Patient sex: M
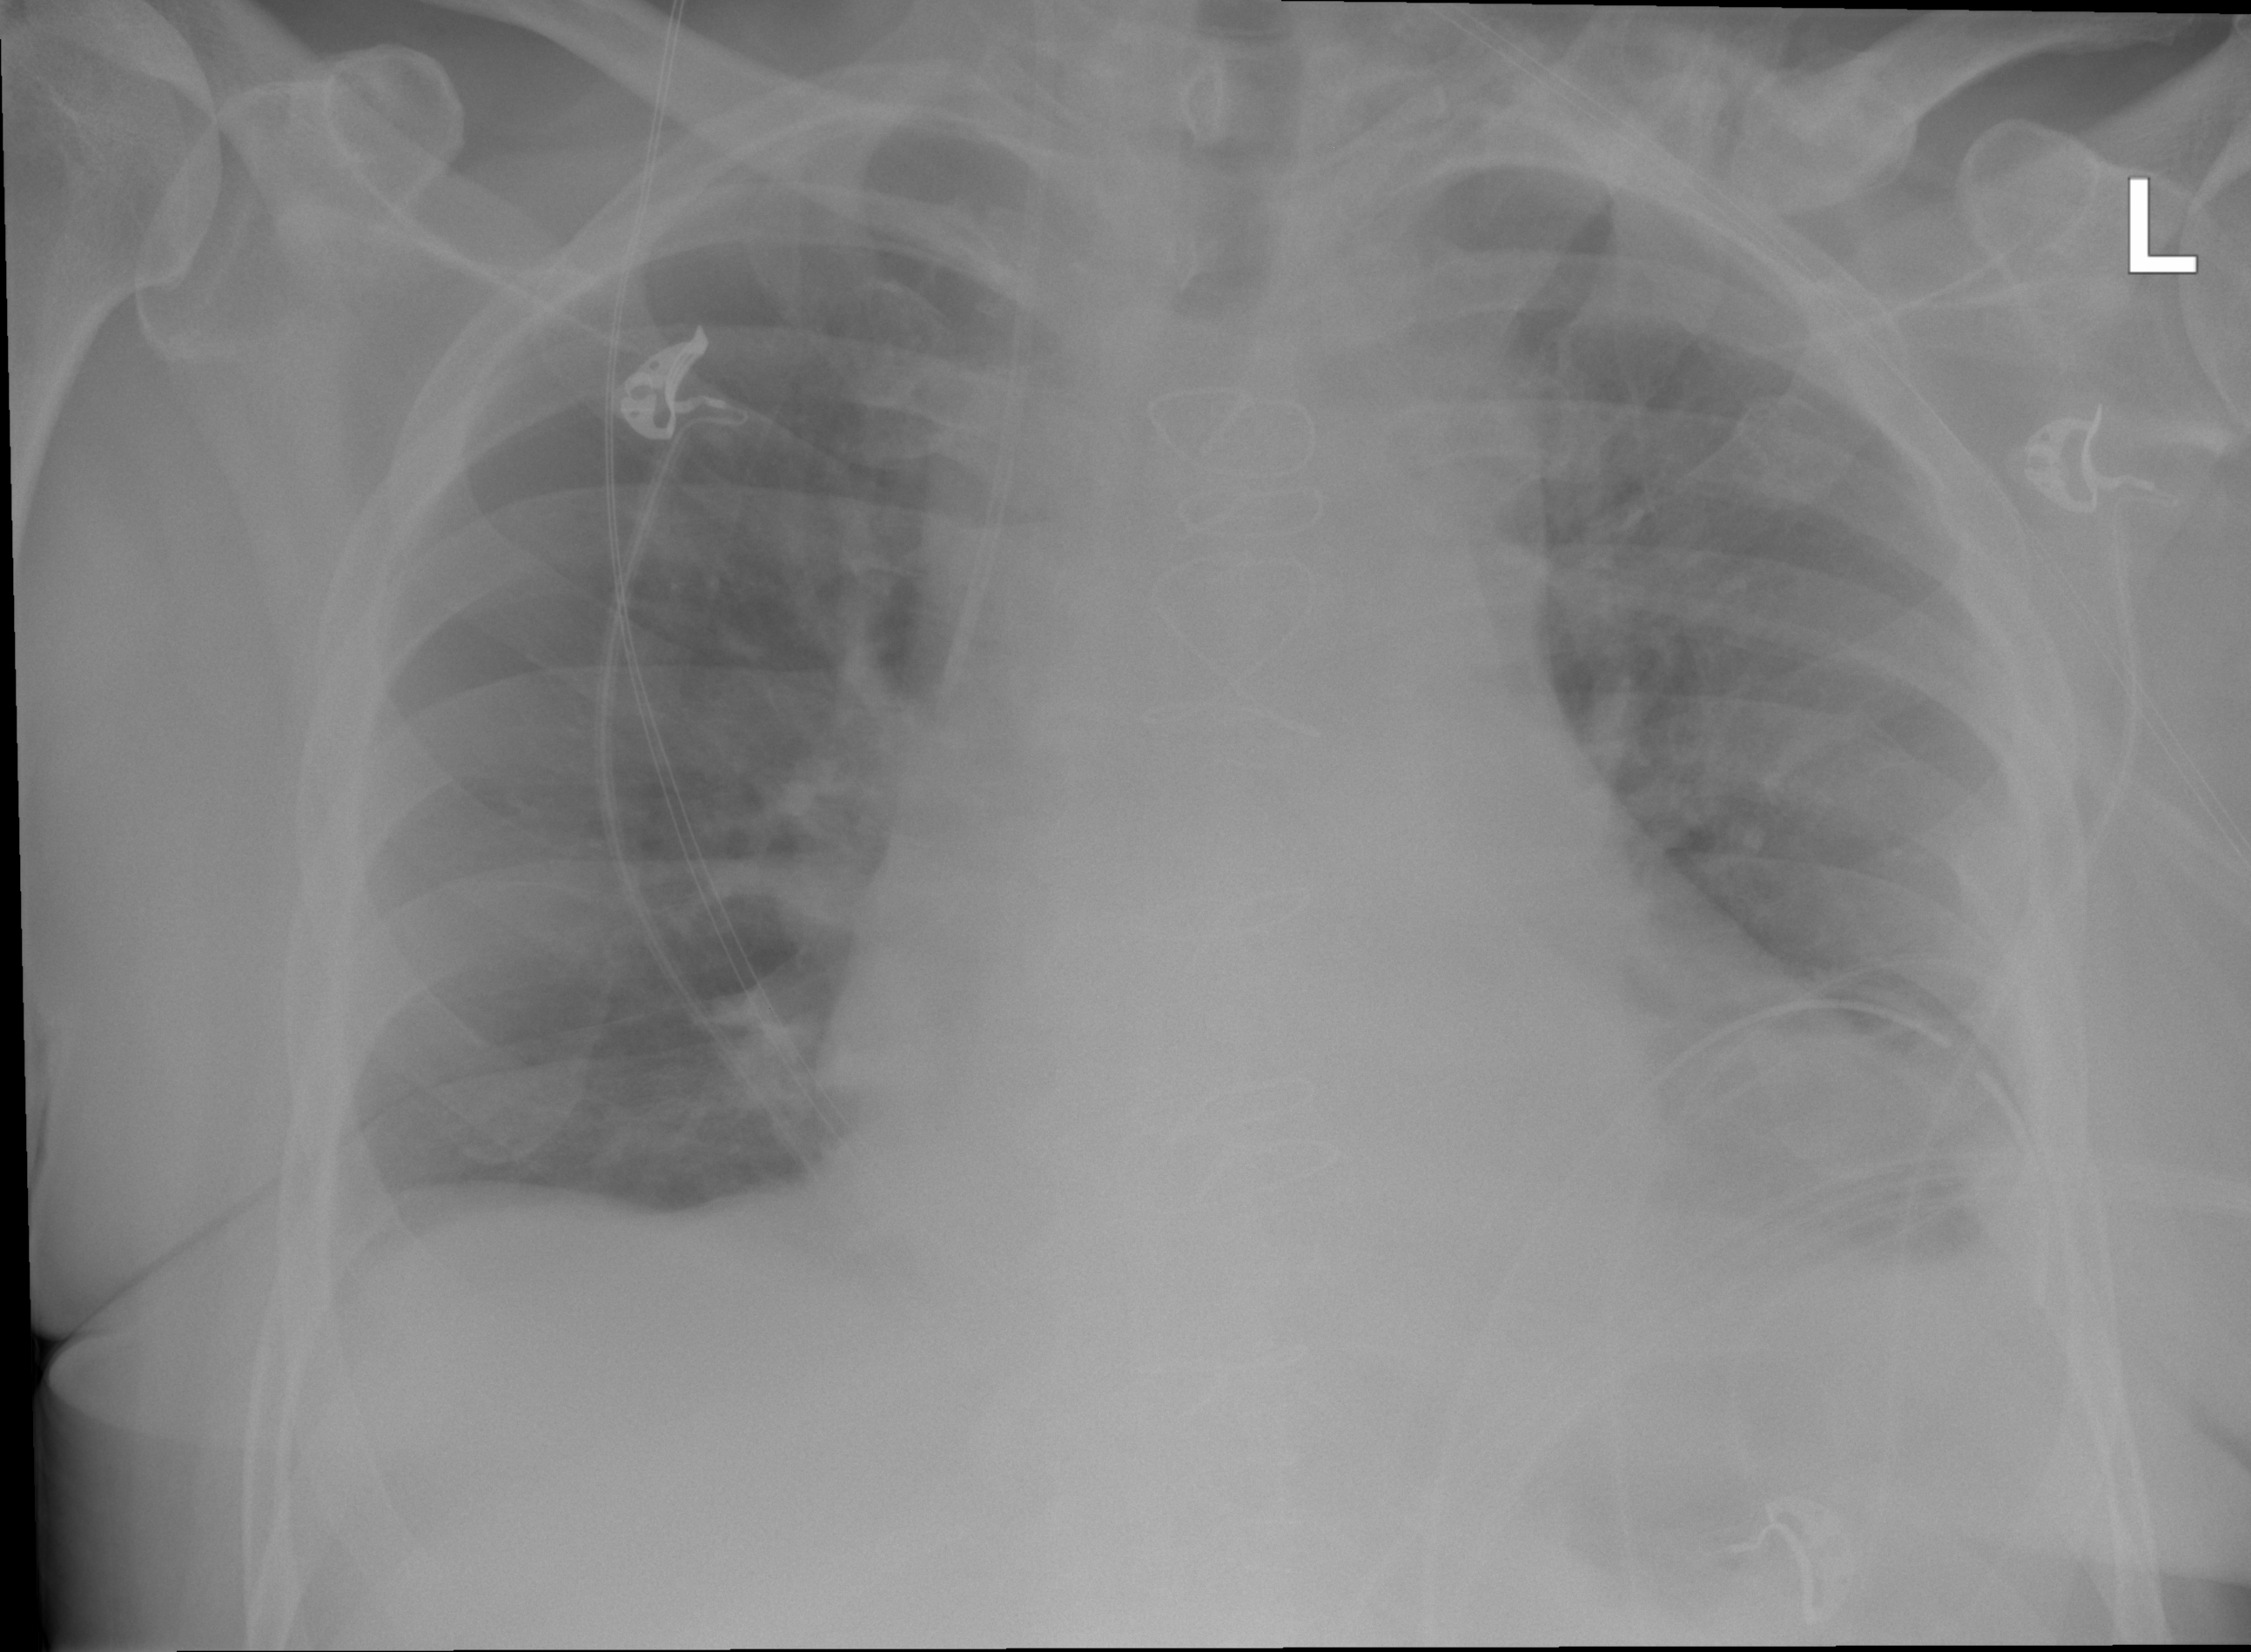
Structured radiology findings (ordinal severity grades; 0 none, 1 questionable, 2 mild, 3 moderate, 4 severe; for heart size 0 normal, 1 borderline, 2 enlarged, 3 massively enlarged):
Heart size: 0
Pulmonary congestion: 0
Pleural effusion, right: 0
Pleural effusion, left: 2
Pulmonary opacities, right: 0
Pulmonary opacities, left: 0
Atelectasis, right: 0
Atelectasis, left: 2